Field crop: maize
Growth stage: 2
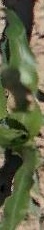
Species: maize